Question: The situation is this:

My 2D Line collision detect is working well as the reflection does too. But the problem I have is that when a line collides with the vertex of the triangle (that are just 3 2DLine = line(1), line(2), line(3)), it sometimes reflects on the expected line, but sometimes it reflects on the wrong line.
In other words, on the image above: The red line sometimes reflects on the expected line(3) and sometimes on the line(1), and when it reflects on the wrong line (on the image, line 1) it gets inside the triangle and reflects until it collides a vertex.
I know the problem is that lines of the triangle are overlapped, my function checks first if the red line is colliding with the line(1), then if it does with line(2) and finally with line(3), so the red line first reflects on the line(1), but I cannot think in another way to solve this.
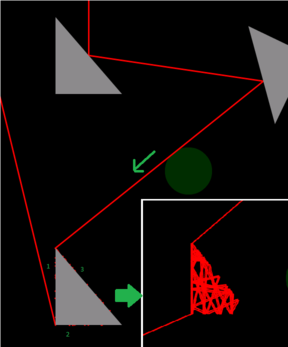
Answer: You can:
(a) Set the new velocity vector to (C - P1), where C is the center of the triangle and P1 is the top vertex. In other words, bounce away from the triangle.
(b) Ignore vertex collisions.
This depends on how accurate you want your simulation to be. For a game, I generally choose to ignore such rare cases rather than writing special code to handle them "correctly". As long as the result looks reasonable, chances are nobody will notice or care.